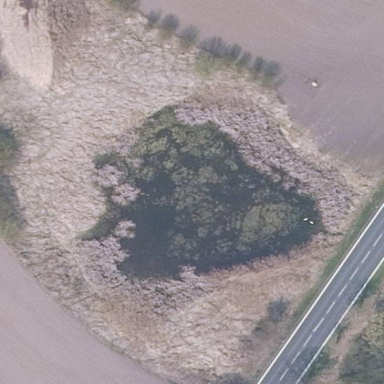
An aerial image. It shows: Pond with natural water.